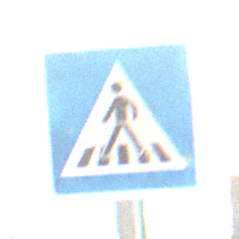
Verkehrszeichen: FussgaengerueberwegRechts
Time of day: MorningAfternoon
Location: Outdoor (Suburban)
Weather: PartlyCloudy
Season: NotSpecified
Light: Natural